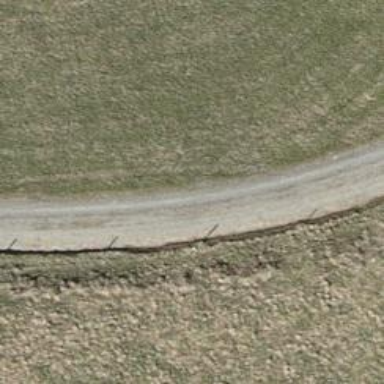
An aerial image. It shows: Compacted track with grade2 level.